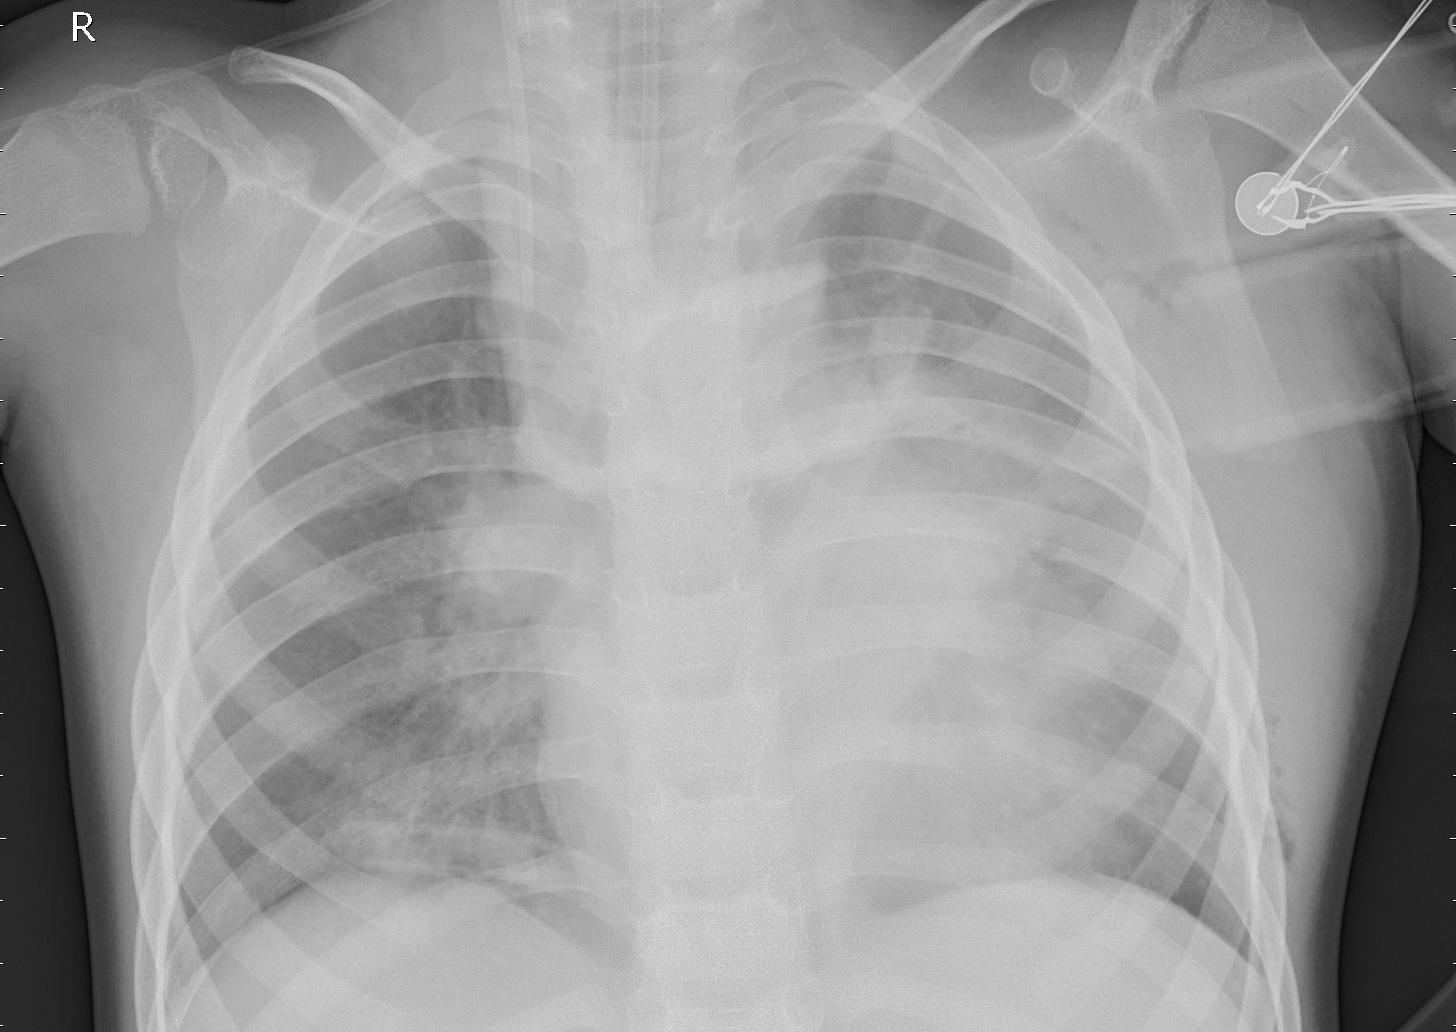
Diagnosis: PNEUMONIA